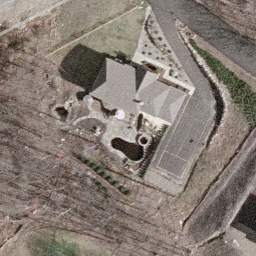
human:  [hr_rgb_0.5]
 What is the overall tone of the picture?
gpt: sparse residential